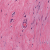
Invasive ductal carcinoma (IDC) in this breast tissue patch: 0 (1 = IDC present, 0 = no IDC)